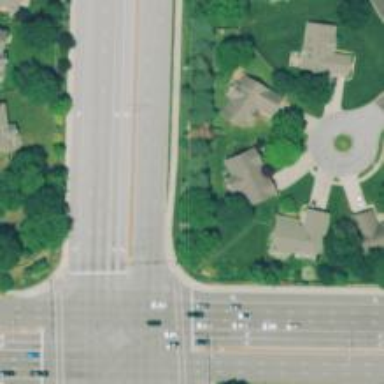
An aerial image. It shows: Dash road marking.